Question: To make it specific, I only want to know why on my 64 bit mac, the Swift compiler says the alignment of some types like 'Float80' is 16.
'alignof'
'''
sizeof(Float80) // ~> 16 bytes, it only needs 10 bytes, but because of hardware design decisions it has to be a power of 2
strideof(Float80) // ~> 16 bytes, clear because it is exact on a power of 2, struct types with Float80 in it, can be bigger
alignof(Float80) // ~> 16 bytes, why not 8 bytes, like String ?
'''
I understand the memory alignment of types less or equal the size of the word is beneficial.
'''
sizeof(String) // ~> 24 bytes, clear because 24 is multiple of 8
strideof(String) // ~> 24 bytes, clear because 24 is multiple of 8
alignof(String) // ~> 8 bytes, clear because something greater or equal to 8 bytes should align to 8 bytes
'''
Many types with a bigger memory size footprint like 'String' (with a size of 24) does have a memory alignment requirement of 8 bytes. I expect that is the size of my CPU/RAM bus in use, because I have a 64 bit mac and os.
'sizeof''strideof'
I understand that padding is necessary for types lesser or equal than the size of 8 byte.
Here is an image to make it more clear, what I mean.
The green positions are allowed for a Float80, the red positions not.

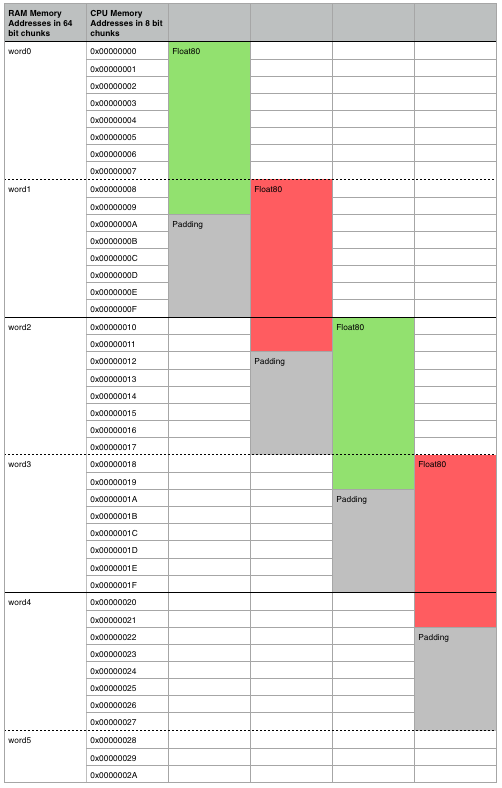
Answer: With the help of Martin R's link and the hint that it is a processor design decision. I found the readon why.
Cache lines are a very small memory for the processor, on the Intel Mac 64 bit of mine it is 128 bit (16 bytes).
As seen in the picture of the question I knew there was a difference between the dotted and the bold lines. The bold lines are between the cache lines of the processor. You don't want to load 2 cache lines if you could do better with a little more memory cost. So if the processor only allows, that types with a size of 8 bytes (or bigger) are aligned on the start of a cache line (every multiple of 16). There will be no two cache line reads for a type that is as big as a cache line (double the word size im my case, 16 bytes). As you can see in the picture only the red blocks are crossing the bold line (so they are not allowed per design).
See the link attached for more info.
<URL>